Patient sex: M
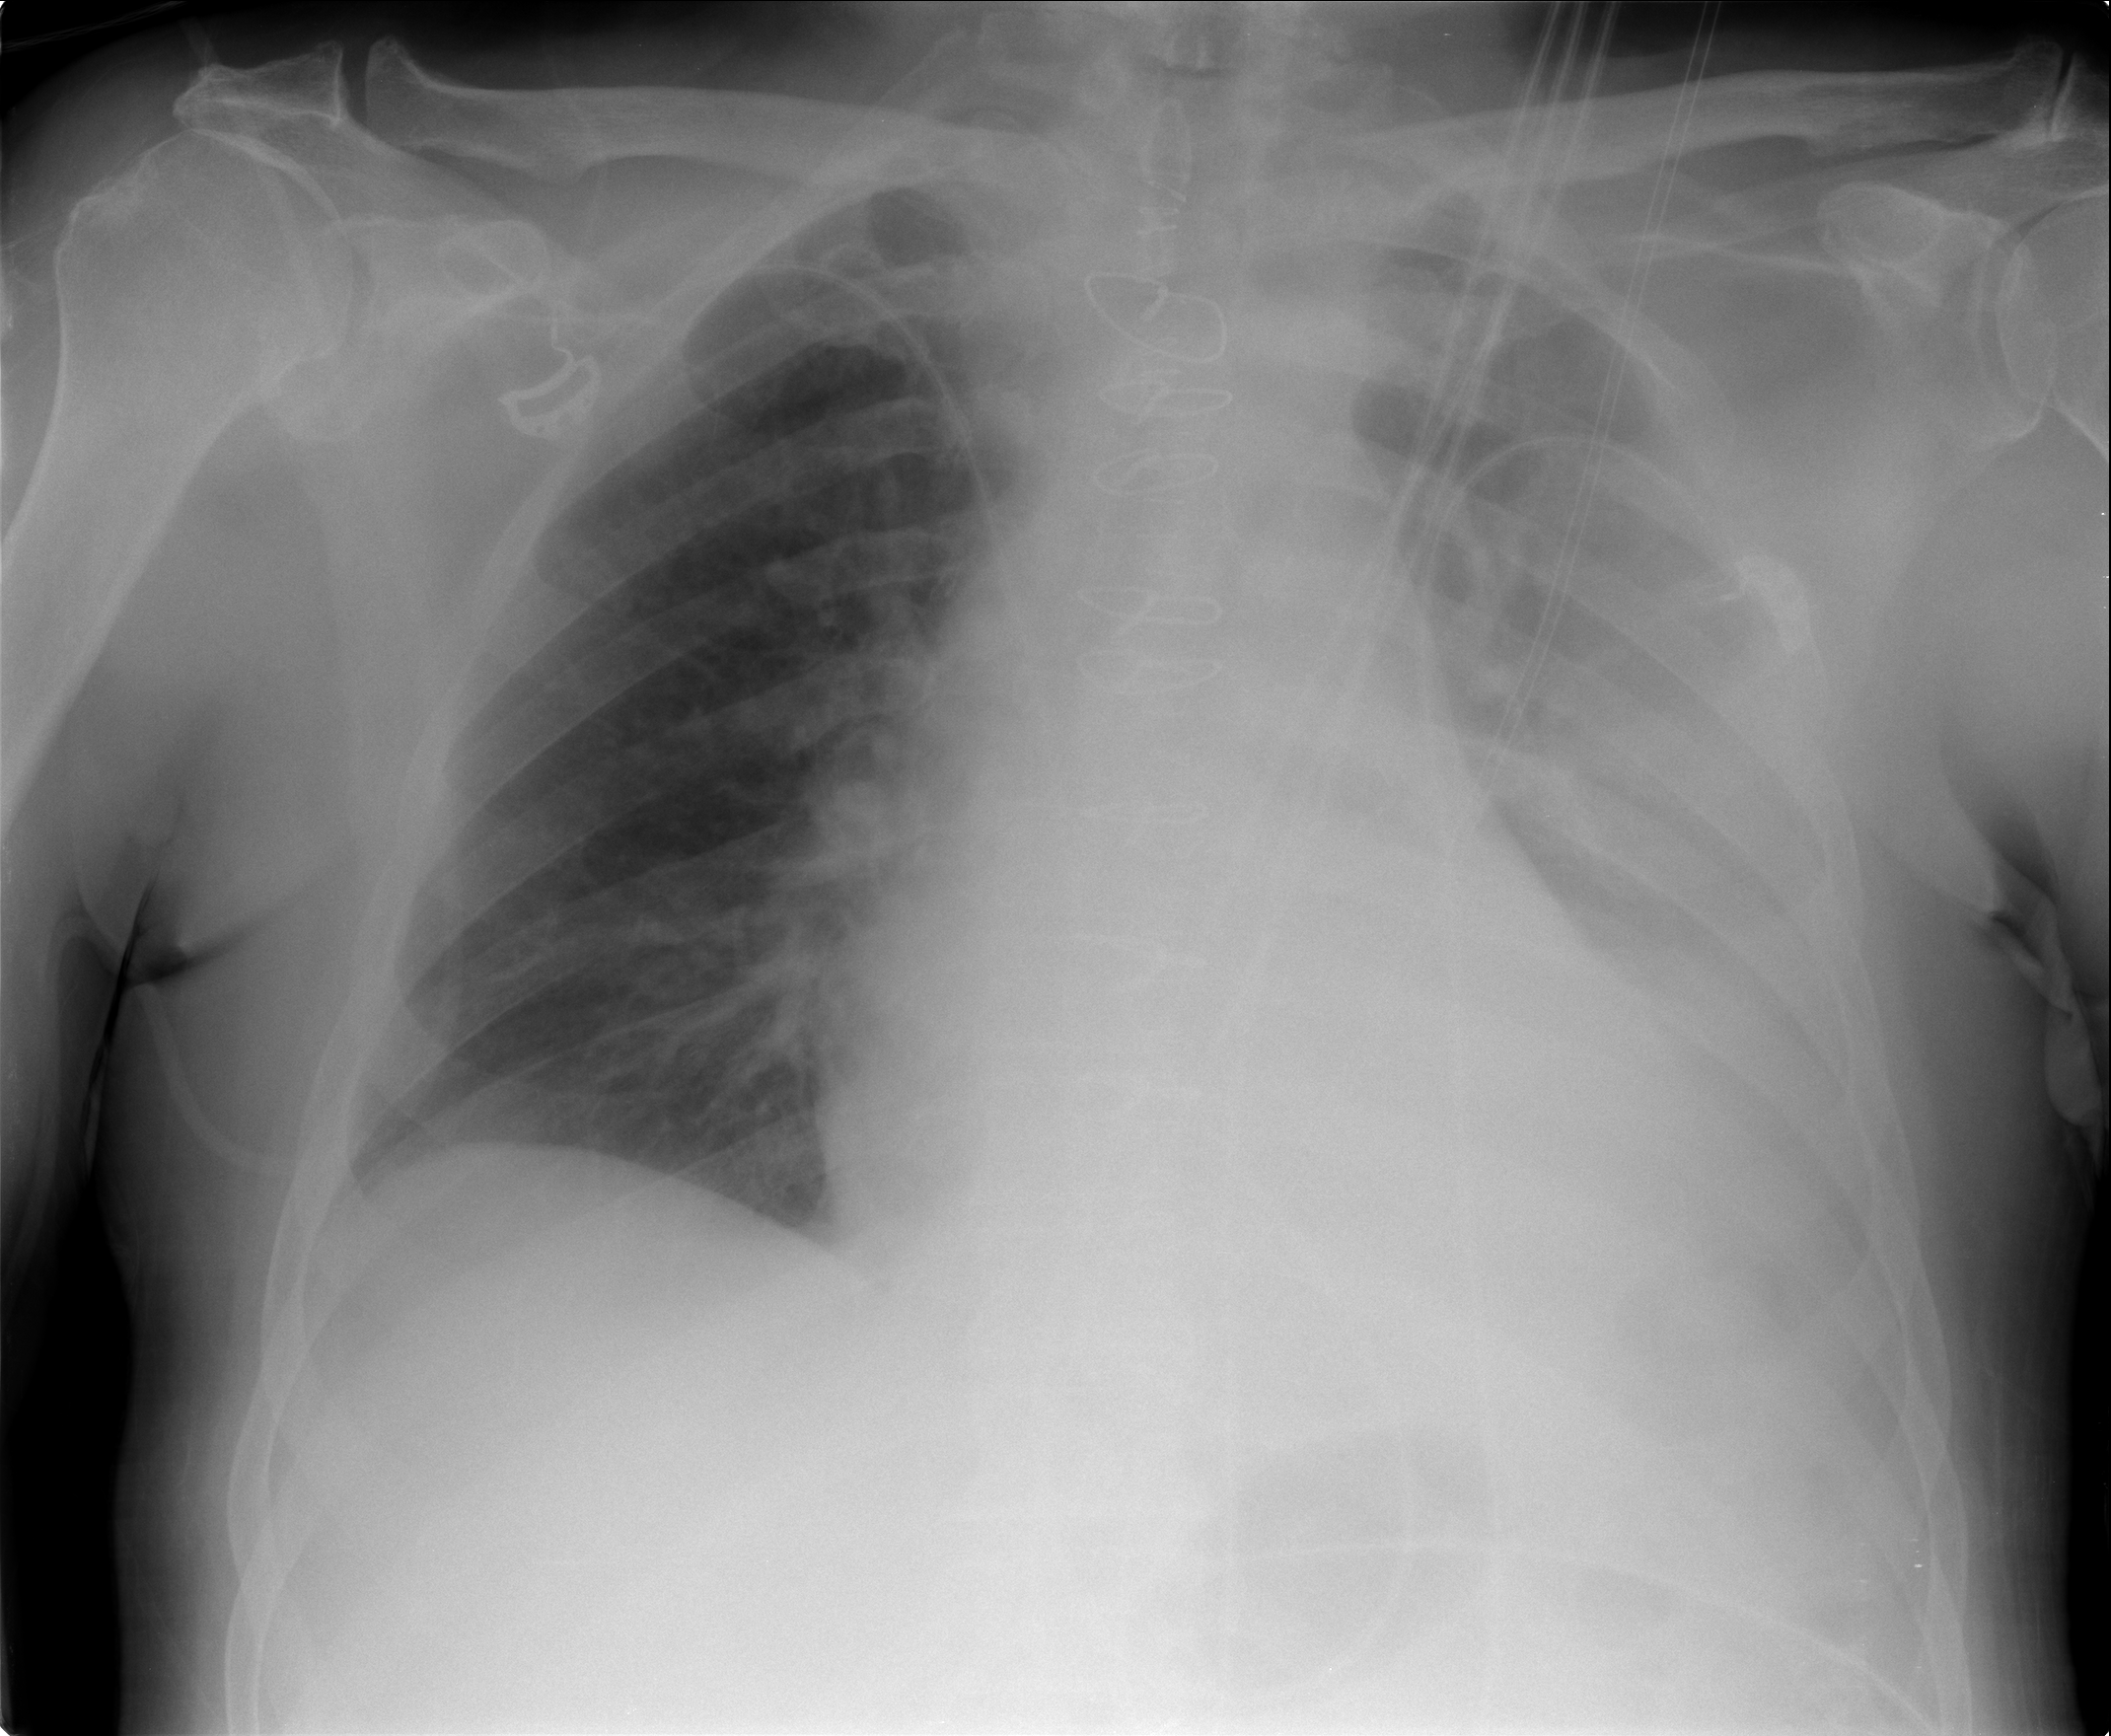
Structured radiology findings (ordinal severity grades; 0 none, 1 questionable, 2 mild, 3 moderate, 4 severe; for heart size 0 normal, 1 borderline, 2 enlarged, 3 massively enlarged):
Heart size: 2
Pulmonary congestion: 1
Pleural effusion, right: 0
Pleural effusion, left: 3
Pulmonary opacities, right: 0
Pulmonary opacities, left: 2
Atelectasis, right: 0
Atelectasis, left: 3